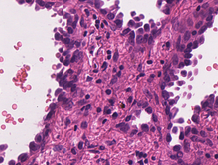
Tumor epithelial tissue: yes
Tumor-associated stroma tissue: yes
Normal tissue: no